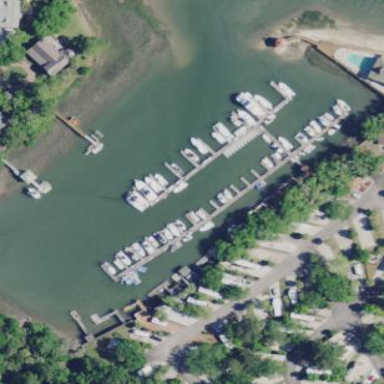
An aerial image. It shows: Marina on leisure land.